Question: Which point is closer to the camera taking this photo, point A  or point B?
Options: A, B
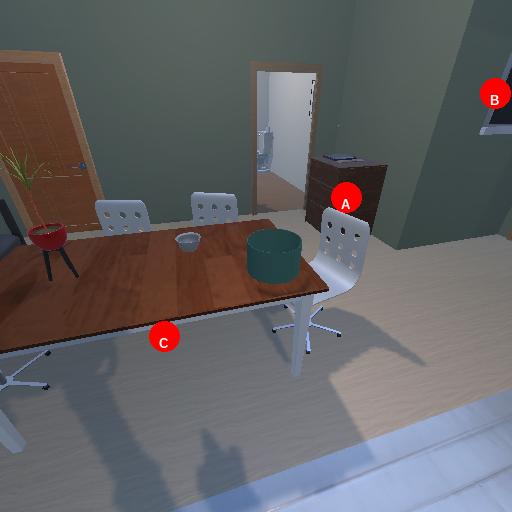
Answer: A